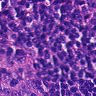
Metastatic tissue present: no